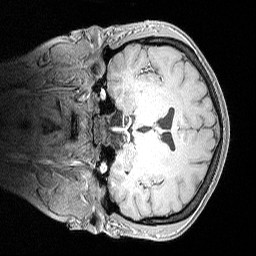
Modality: MP2RAGE
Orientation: coronal
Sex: female
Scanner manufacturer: siemens
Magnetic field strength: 3 T
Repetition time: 5 s
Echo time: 0.00292 s